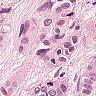
Metastatic tissue present: yes